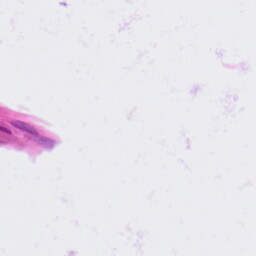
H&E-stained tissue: Lung